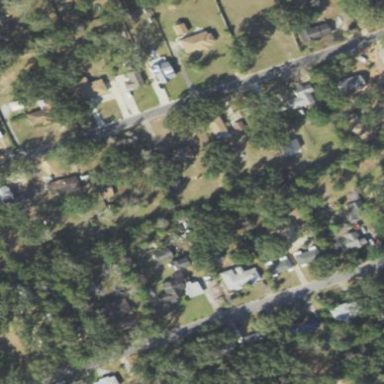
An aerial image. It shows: This residential area consists of single-family homes.